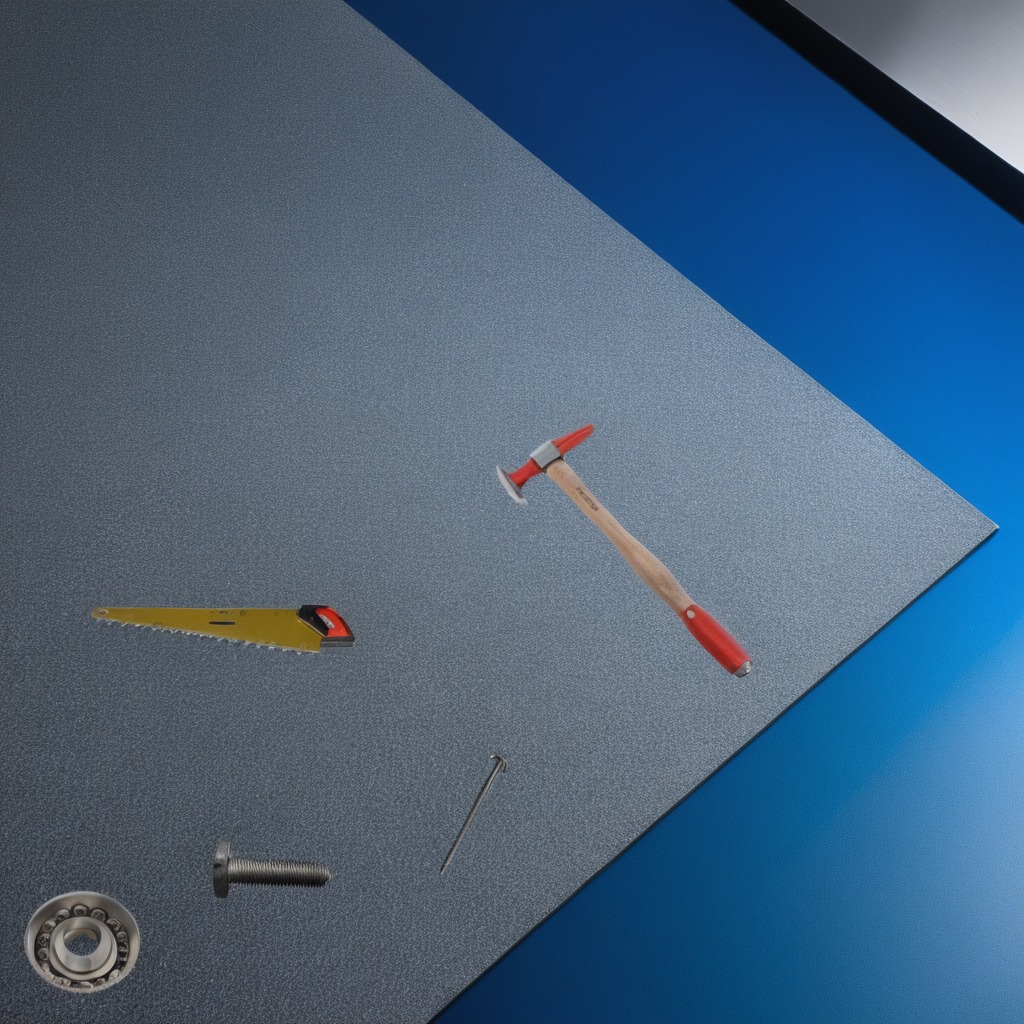
A ball bearing, a hammer, an iron nail, a metal machine screw, and a handheld metal saw are lying on the clean granite tabletop covered with a blue rubber mat inside a workshop under bright overhead lighting crisp shadows high clarity worn but beneath the mat